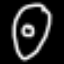
Label: donut